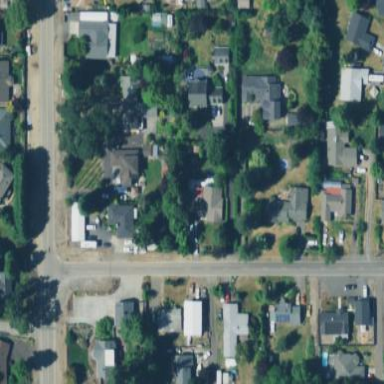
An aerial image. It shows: Residential area in rural setting.